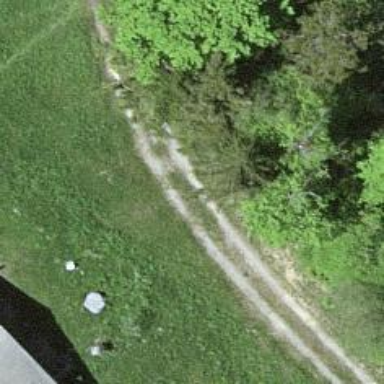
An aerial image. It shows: Track with grade 3 surface.